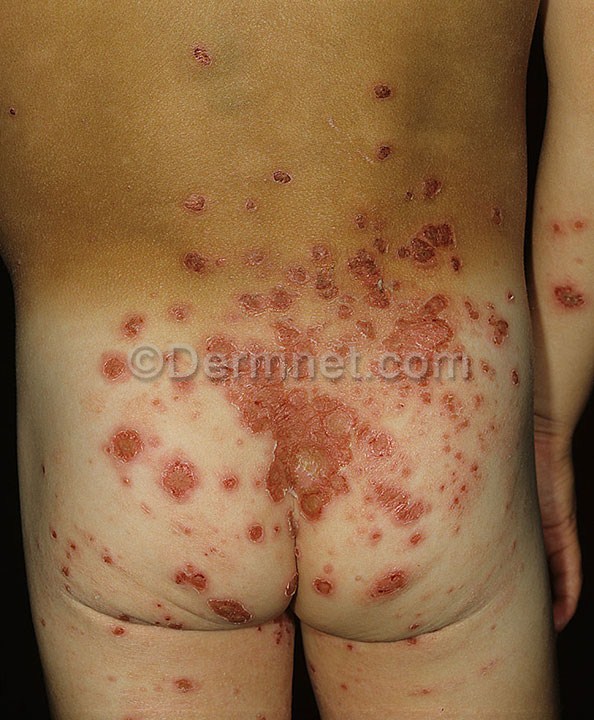
Disease: Cellulitis Impetigo and other Bacterial Infections